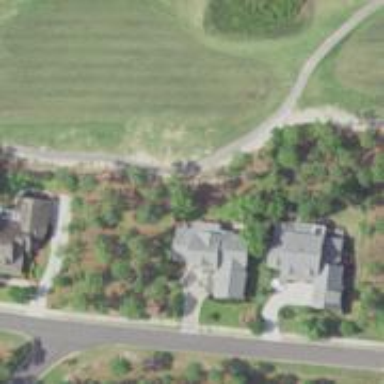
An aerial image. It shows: Footway that resembles golf path.